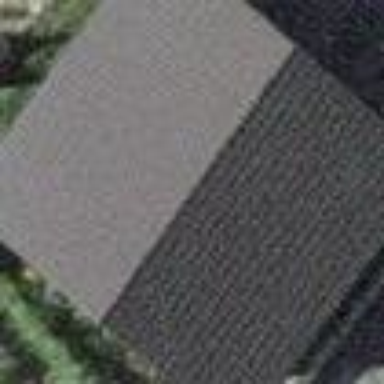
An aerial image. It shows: Garage.